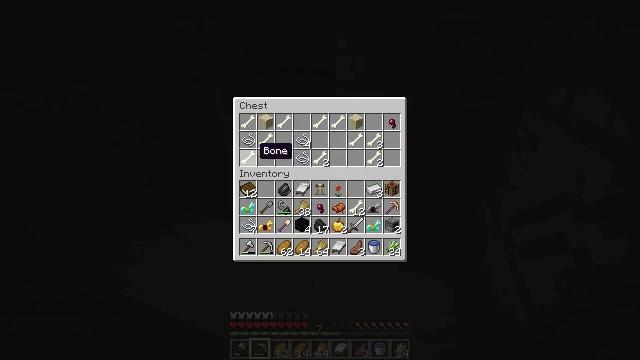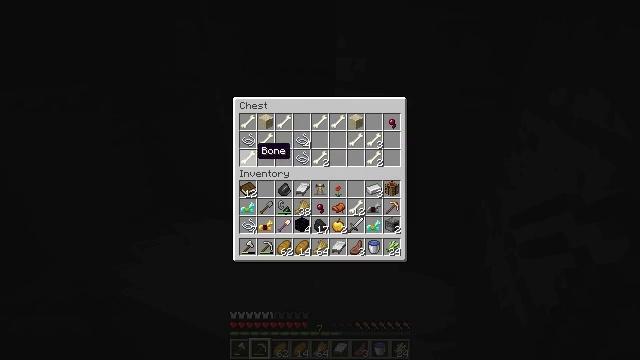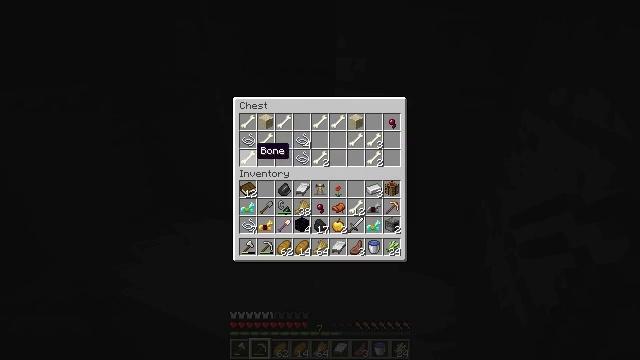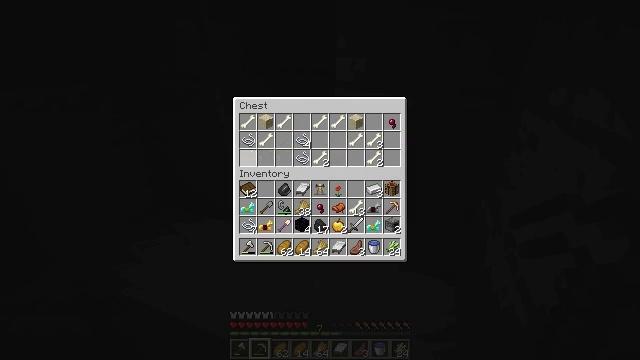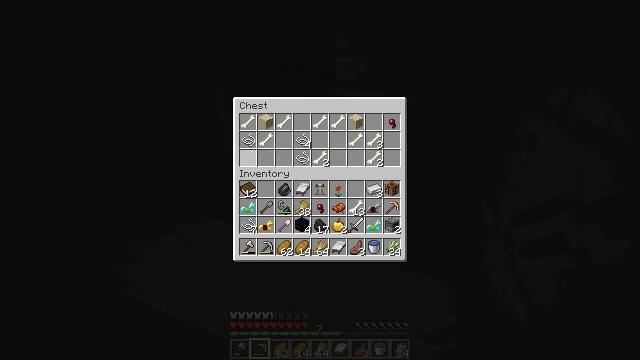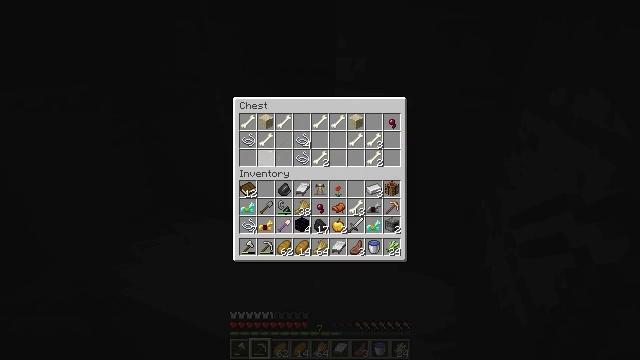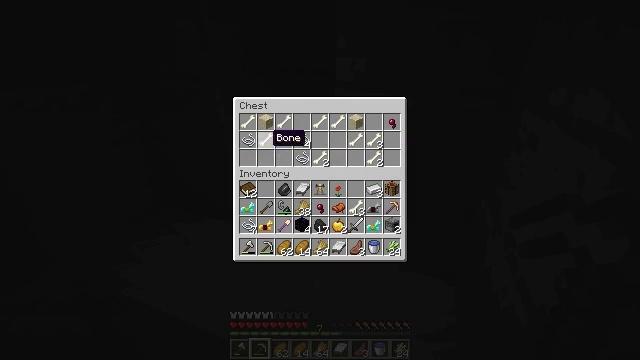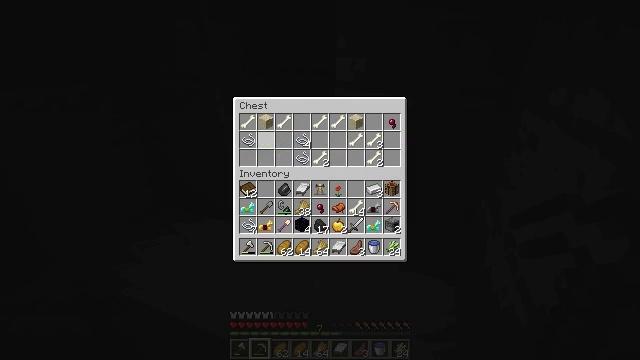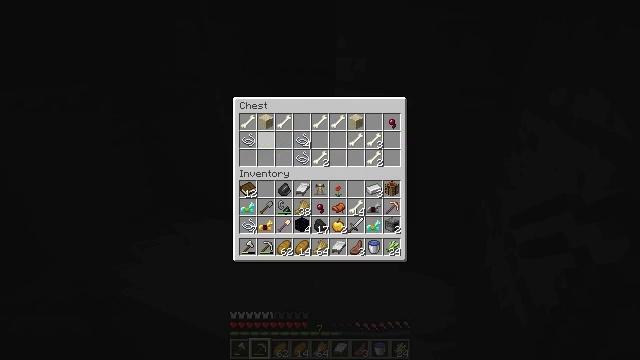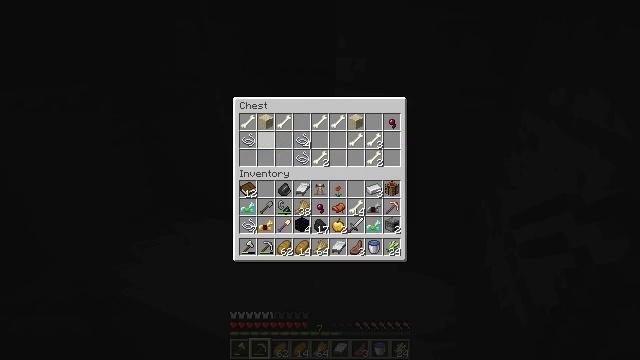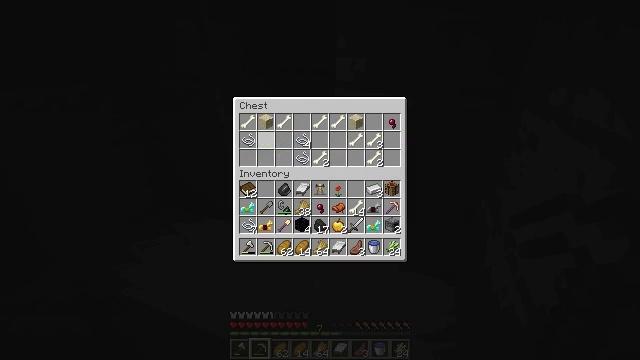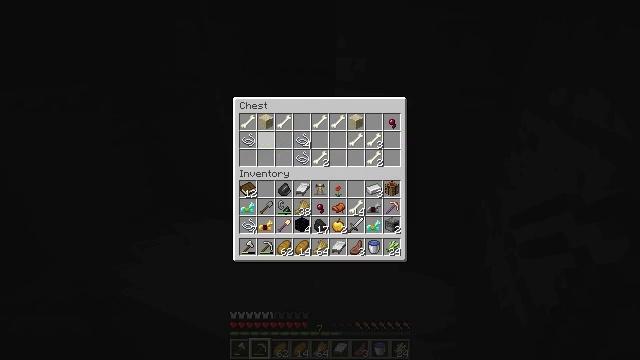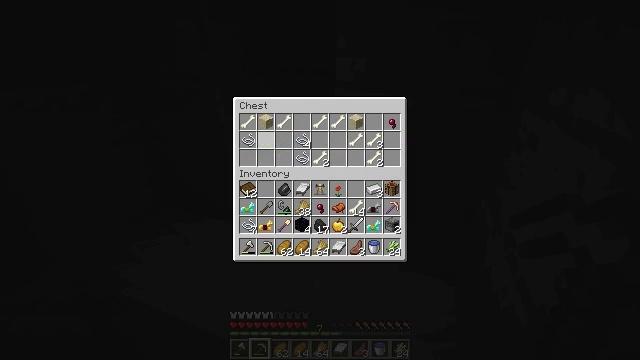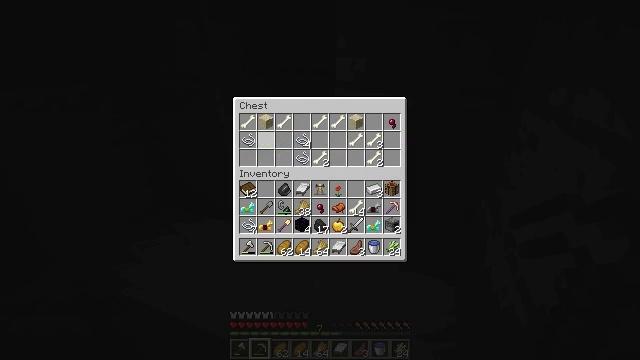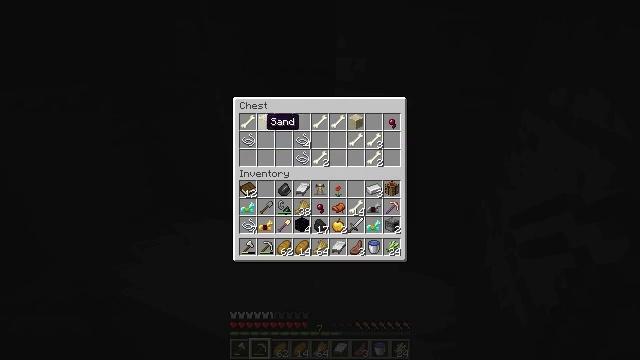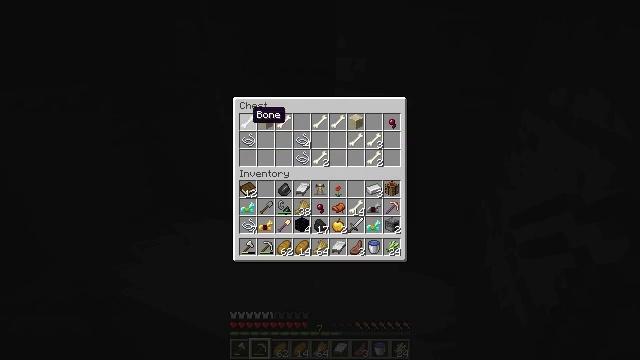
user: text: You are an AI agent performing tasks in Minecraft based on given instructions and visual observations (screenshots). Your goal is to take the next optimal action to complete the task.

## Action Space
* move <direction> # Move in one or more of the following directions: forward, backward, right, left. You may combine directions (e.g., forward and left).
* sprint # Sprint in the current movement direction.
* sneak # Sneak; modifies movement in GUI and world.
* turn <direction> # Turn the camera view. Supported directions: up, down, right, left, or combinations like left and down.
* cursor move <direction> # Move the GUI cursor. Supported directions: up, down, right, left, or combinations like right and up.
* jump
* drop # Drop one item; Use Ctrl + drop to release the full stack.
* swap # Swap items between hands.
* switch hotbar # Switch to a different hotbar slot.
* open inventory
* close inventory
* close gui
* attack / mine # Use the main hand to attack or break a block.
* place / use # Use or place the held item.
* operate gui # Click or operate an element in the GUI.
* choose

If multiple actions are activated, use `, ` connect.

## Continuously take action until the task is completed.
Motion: motion action
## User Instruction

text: Collect the TNT for later use.
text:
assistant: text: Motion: sneak
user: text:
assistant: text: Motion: sneak
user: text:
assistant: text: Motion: sneak, operate gui
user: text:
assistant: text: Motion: sneak, operate gui
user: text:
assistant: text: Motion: sneak, cursor move right and up, operate gui
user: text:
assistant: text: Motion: sneak
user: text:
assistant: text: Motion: sneak, operate gui
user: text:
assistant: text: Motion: sneak, operate gui
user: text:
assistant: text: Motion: sneak, operate gui
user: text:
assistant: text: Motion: sneak, cursor move up, operate gui
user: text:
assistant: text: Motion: sneak
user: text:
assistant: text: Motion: sneak, operate gui
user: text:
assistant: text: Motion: sneak, operate gui
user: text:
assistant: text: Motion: sneak, operate gui
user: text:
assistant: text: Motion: sneak, cursor move left and up, operate gui
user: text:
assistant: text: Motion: sneak, operate gui
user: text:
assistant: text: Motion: sneak, operate gui
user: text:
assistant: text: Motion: sneak, operate gui
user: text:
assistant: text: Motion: sneak, cursor move right
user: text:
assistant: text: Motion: sneak, cursor move right
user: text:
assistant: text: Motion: sneak
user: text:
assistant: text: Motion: sneak, operate gui
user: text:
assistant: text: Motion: sneak, operate gui
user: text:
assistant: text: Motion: sneak, operate gui
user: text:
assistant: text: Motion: sneak
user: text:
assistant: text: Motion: sneak, cursor move right
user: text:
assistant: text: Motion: sneak, cursor move right, operate gui
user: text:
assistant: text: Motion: sneak, cursor move right, operate gui
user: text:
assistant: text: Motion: sneak, operate gui
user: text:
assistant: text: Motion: sneak, cursor move right, operate gui